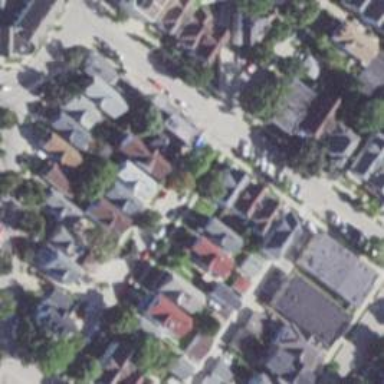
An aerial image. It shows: Residential road with separate sidewalk.